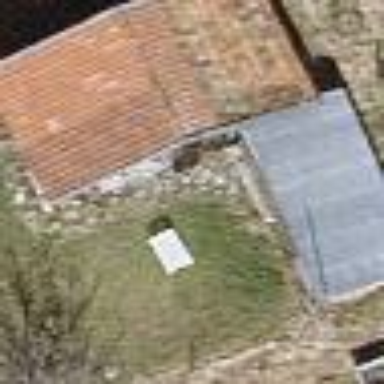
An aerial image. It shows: Shed building.